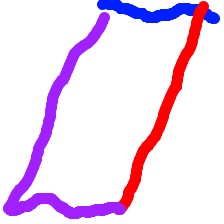
Shape: parallelogram